A spectrogram of one vibration snapshot from a rotating-machine test bench is shown (time on one axis, frequency on the other). Determine the machine's mechanical condition. Answer with exactly one of: normal, misalignment, unbalance, looseness.
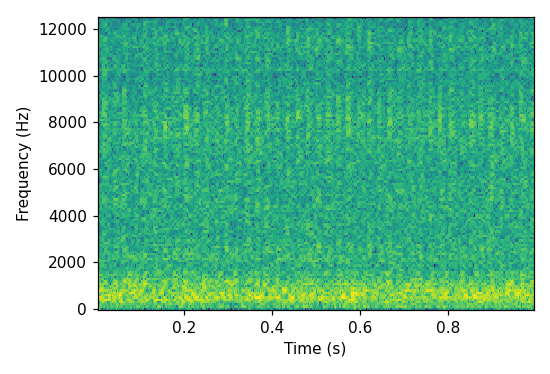
Answer: misalignment